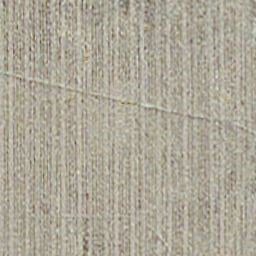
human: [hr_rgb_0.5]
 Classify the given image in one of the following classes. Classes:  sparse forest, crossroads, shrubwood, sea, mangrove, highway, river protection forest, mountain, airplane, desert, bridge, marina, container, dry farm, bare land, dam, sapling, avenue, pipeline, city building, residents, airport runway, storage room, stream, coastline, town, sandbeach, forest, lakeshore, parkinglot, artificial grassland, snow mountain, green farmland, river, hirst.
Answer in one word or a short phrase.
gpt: dry farm